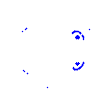
Particle: pion